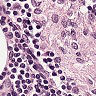
Metastatic tissue present: no